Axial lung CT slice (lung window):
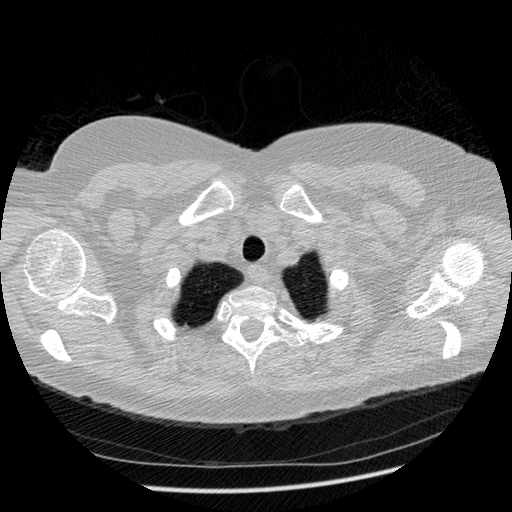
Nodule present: no